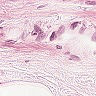
Metastatic tissue present: no